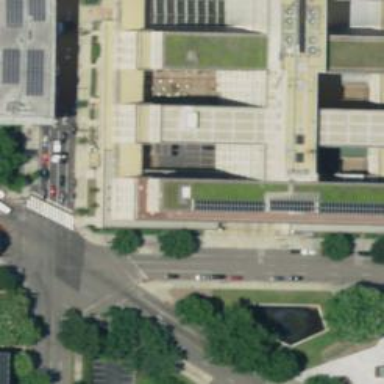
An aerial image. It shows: Government office.